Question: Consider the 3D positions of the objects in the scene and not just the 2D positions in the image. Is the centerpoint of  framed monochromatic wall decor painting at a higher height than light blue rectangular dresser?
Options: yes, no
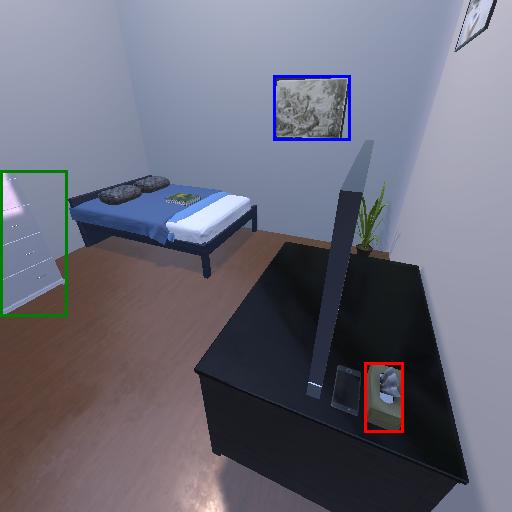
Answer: yes